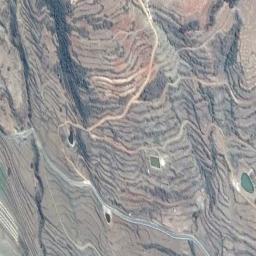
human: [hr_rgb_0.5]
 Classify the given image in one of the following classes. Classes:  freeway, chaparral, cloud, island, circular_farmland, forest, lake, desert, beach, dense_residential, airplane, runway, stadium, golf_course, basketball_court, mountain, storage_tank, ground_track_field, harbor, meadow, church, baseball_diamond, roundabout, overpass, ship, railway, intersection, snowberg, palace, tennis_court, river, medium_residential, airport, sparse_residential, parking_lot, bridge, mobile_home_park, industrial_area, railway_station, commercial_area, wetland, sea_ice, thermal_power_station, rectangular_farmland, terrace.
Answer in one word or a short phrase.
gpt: terrace